Aerial crown-view tile of a tropical tree (Barro Colorado Island, Panama), acquired 20240918:
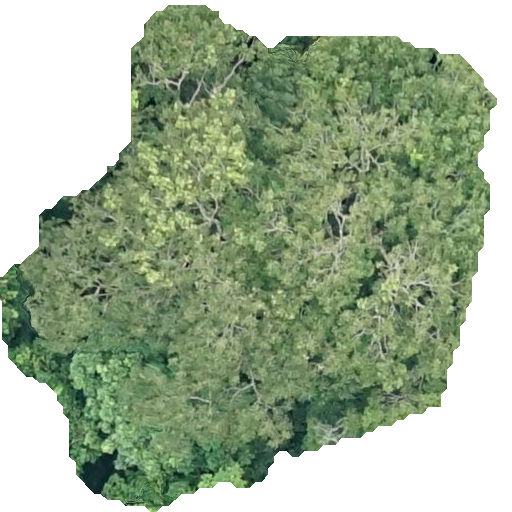
Species: Dipteryx oleifera
GBIF accepted scientific name: Dipteryx oleifera
Crown area: 268.62 m²